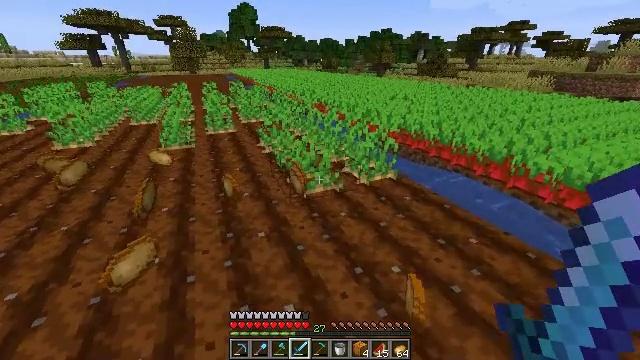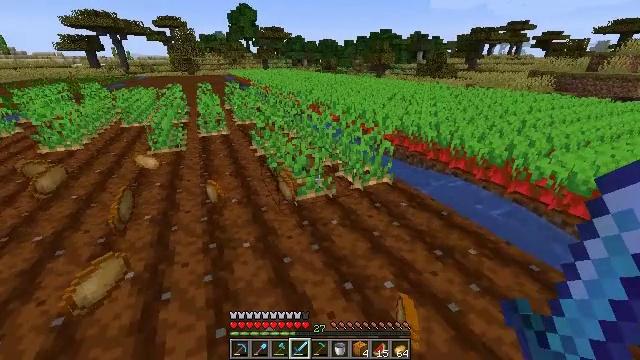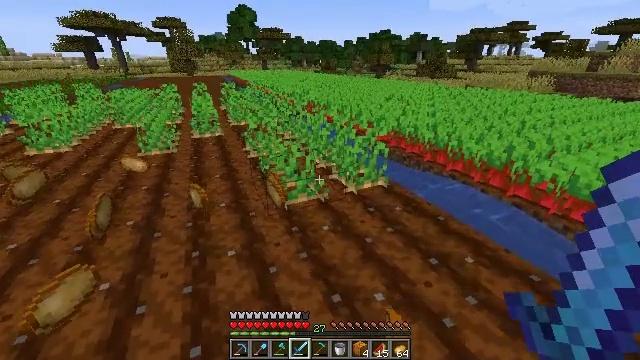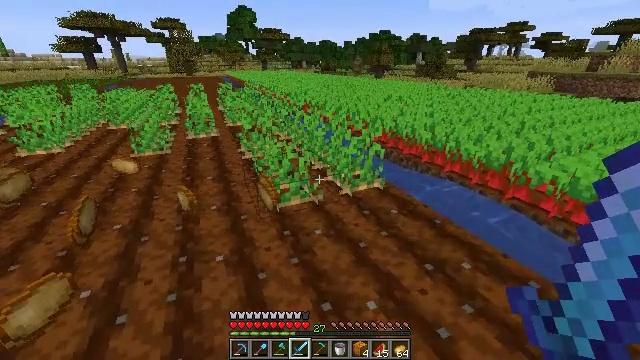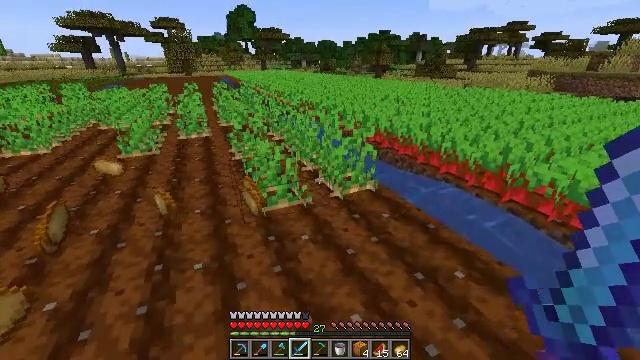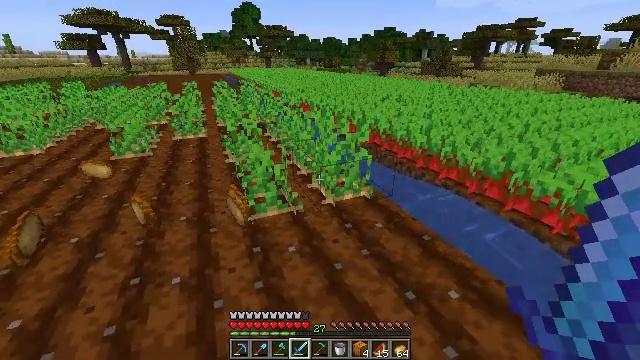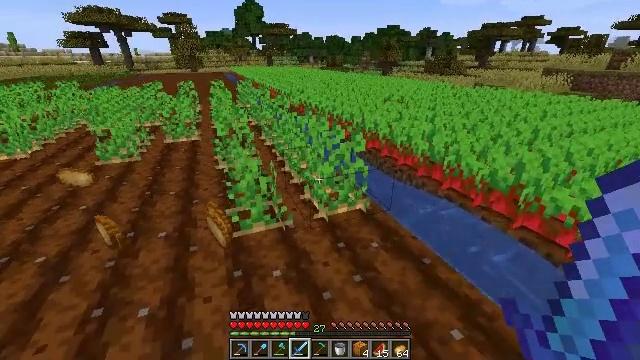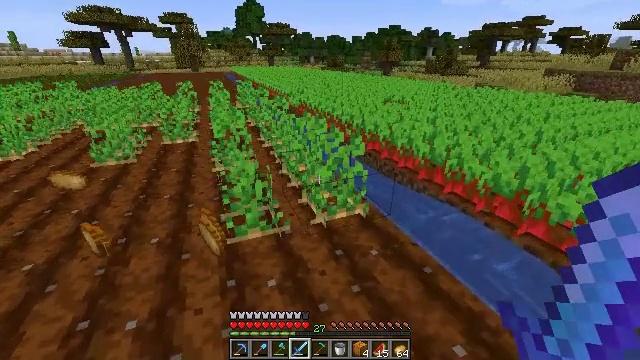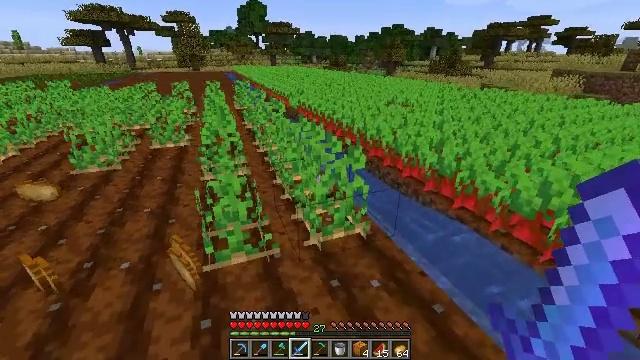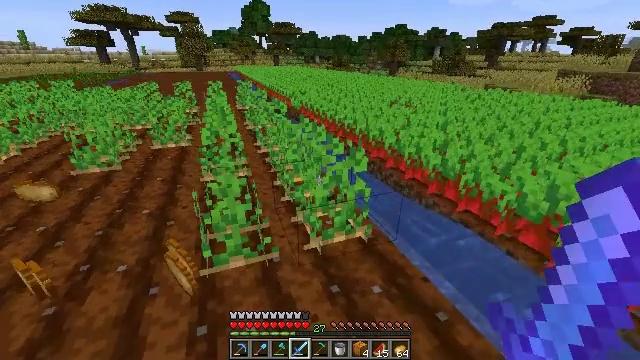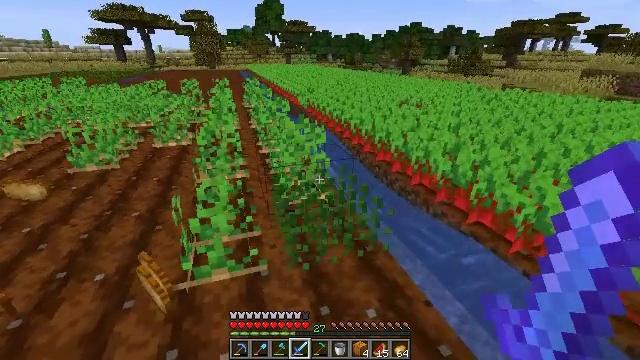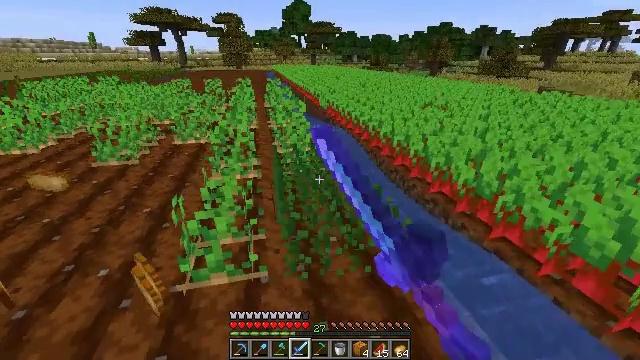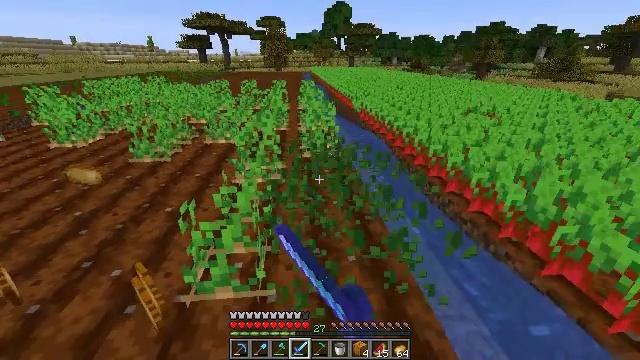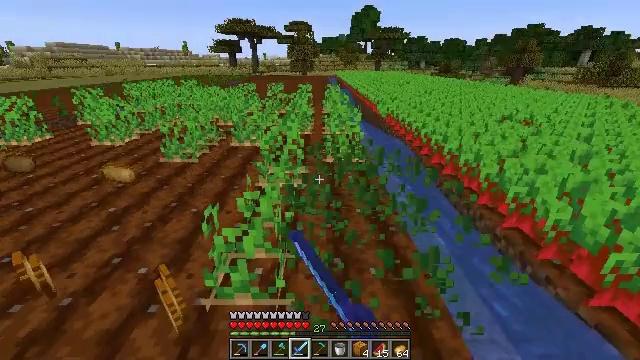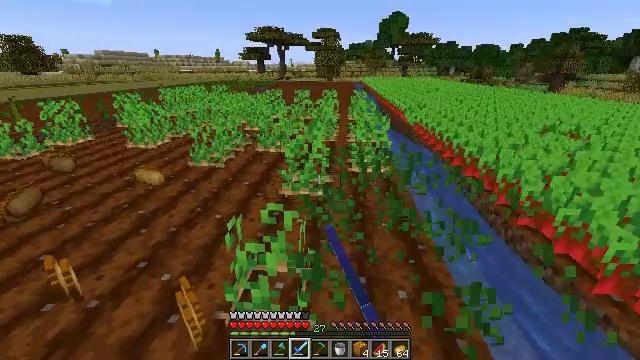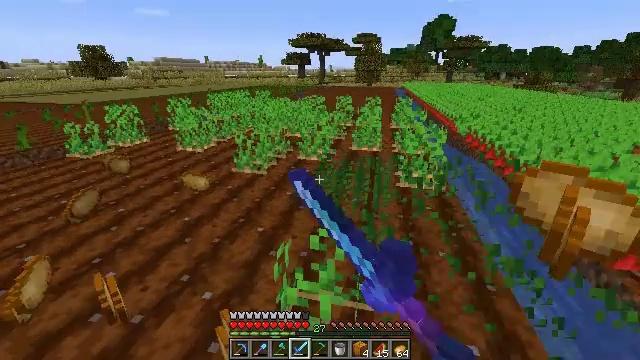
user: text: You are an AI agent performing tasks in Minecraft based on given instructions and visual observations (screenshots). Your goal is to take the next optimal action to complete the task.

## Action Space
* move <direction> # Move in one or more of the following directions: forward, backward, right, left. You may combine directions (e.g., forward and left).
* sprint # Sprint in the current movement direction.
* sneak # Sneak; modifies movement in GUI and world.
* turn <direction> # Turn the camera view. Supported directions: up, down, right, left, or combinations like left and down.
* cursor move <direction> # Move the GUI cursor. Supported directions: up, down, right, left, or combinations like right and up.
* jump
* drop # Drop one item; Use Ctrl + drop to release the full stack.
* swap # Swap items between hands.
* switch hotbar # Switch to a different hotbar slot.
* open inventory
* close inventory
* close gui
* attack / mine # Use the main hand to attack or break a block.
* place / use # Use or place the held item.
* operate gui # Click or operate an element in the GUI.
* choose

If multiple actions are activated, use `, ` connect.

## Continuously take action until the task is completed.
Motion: motion action
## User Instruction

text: Gather potatoes by left-clicking.
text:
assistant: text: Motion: move forward and move right
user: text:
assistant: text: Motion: move forward and move right
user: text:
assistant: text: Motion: move forward and move right
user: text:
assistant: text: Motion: move forward and move right
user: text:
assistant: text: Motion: move forward, turn left
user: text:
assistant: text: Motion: move forward
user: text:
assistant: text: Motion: move forward
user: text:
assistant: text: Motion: move forward
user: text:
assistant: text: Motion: move forward and move right
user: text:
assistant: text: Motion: move forward and move right, turn left, attack / mine
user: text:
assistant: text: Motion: move forward and move right, turn left, attack / mine
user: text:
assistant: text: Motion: move forward and move left, turn left, attack / mine
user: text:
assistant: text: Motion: move forward and move left, turn left, attack / mine
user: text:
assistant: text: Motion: move forward and move left, turn left and up, attack / mine
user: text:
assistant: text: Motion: move forward and move left, turn left and up, attack / mine
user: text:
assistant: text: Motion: move forward and move left, turn left, attack / mine
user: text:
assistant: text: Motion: move forward and move left, turn left, attack / mine
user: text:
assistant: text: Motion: move left, turn left, attack / mine
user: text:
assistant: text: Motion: move left, attack / mine
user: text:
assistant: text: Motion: move left, attack / mine
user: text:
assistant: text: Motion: move left
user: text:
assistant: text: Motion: move left, turn right and down
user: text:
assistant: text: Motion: move forward and move left, turn right and down
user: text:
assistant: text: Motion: move forward and move left, turn right and down
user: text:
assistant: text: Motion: move forward and move left, turn right and down
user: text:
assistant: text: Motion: move forward and move left, turn right and down
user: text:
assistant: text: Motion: move forward and move right, turn right and down
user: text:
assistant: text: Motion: move forward and move right, turn right
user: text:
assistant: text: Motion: move forward and move right, turn right
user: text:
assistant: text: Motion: move forward and move right